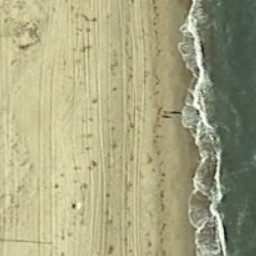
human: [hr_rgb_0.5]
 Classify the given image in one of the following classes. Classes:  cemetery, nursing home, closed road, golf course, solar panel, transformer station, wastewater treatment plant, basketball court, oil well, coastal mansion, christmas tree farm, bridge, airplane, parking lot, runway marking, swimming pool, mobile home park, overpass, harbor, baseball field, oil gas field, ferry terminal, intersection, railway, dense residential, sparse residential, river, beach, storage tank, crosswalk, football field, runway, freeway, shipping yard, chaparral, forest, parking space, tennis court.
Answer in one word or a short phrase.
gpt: beach